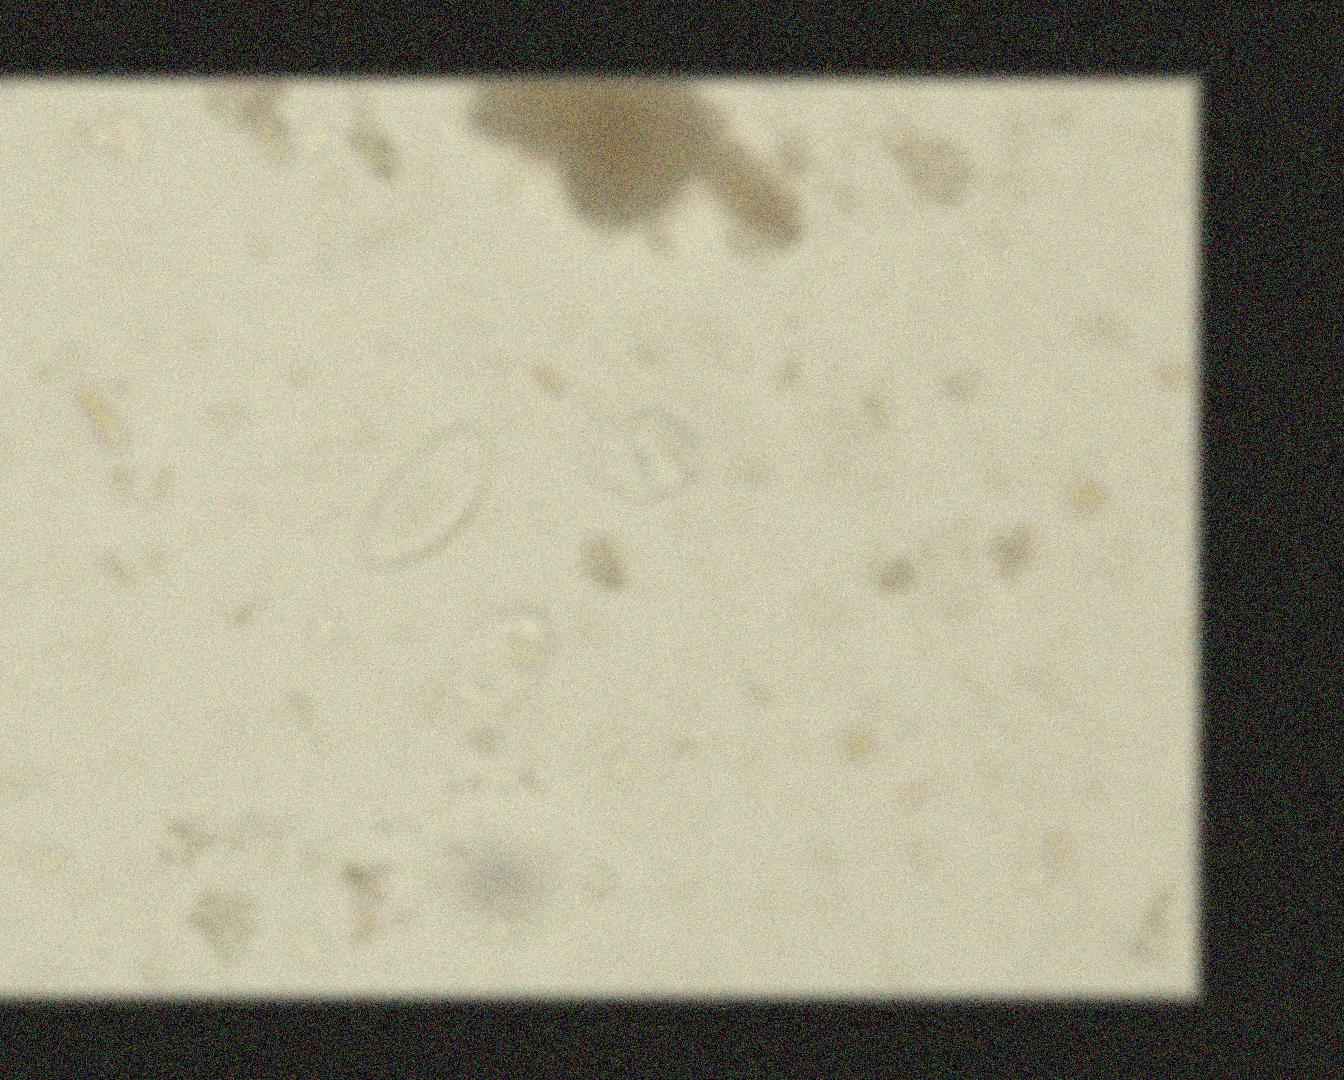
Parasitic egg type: Enterobius vermicularis